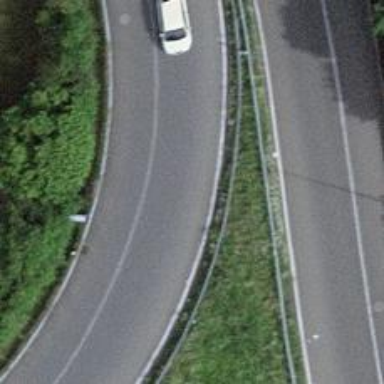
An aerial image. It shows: Asphalt trunk link road.